Question: what i try to do is same as this image

thing i have tried 'panel1.top := ListView1.Items[i].position.Y;'
but it didnt success with this trick , is there possibly way to aligned Tpanel at a bottom of some items
Actual code added
'''
procedure Ttestthreading.streamClick(Sender: TObject);
var
i, R: integer;
begin
if stream.Caption = 'stream' then
begin
for i := 0 to ListView1.Items.Count - 1 do
if ListView1.Items[i].SubItems[3] = IntToStr(UniqueID) then
begin
R := ListView1.Items[i].Index;
panel2.Top := ListView1.Items[i].Position.Y;
end;
ExchangeItems(ListView1, R, 0);
stream.Caption := 'stopstream';
panel2.Visible := true;
// start stream
end
else if stream.Caption = 'stopstream' then
begin
ExchangeItems(ListView1, R, 0);
stream.Caption := 'stream';
panel2.Visible := false;
// stopstream
end;
end;
'''
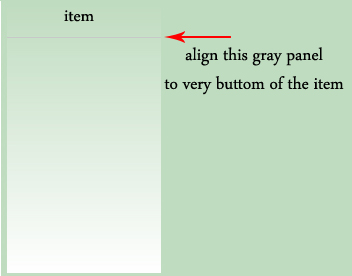
Answer: If you check the documentation <URL> you will see that TListitem.Position only works when ListView view style is either vsIcon or vsSmallIcon.
So instead of using Position property you should rather use DisplayRect method <URL> which returns the rectangle in which the List item is rendered.